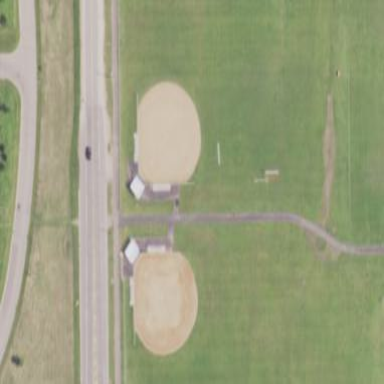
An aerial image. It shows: Softball pitch for leisure sports.